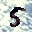
Label: 5